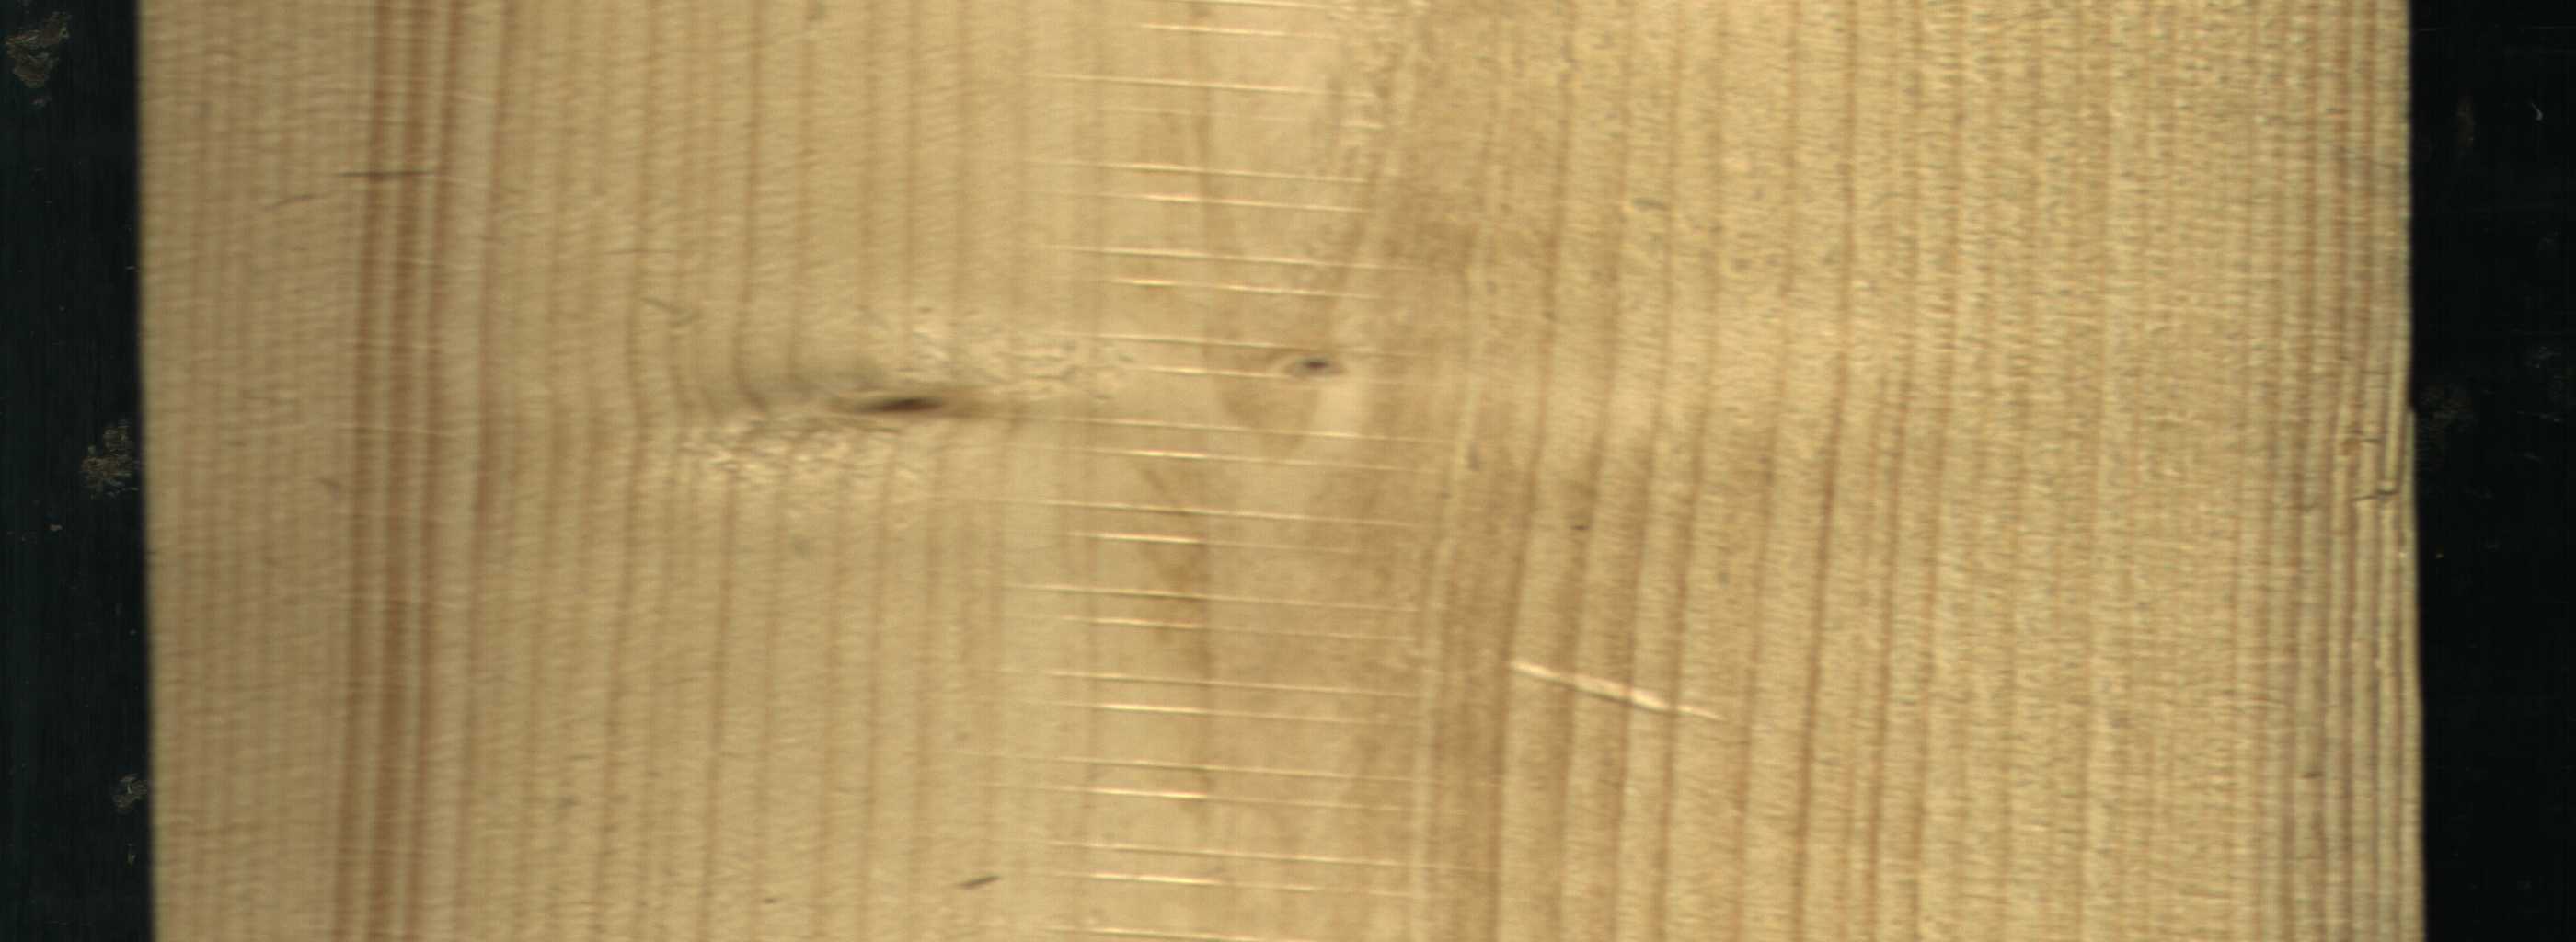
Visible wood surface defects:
Live_Knot